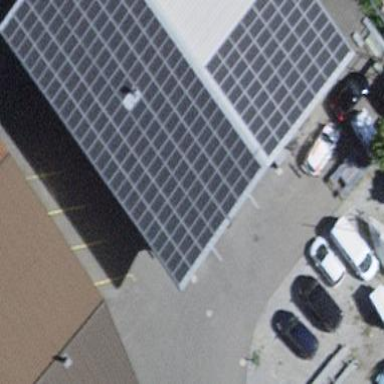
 consisting of solar photovoltaic panels."